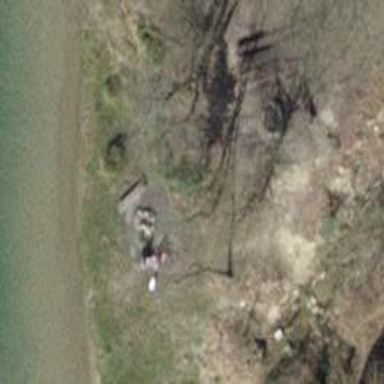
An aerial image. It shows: Brown bench in the vicinity.